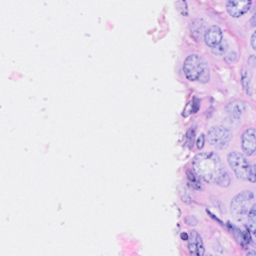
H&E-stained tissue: Breast